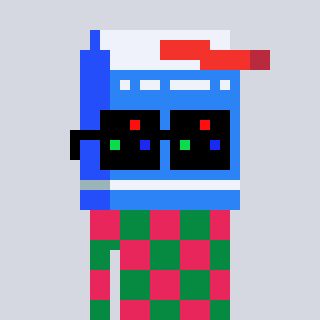
a pixel art character with square black sunglasses, a milk-shaped head and a green-colored body on a cool background